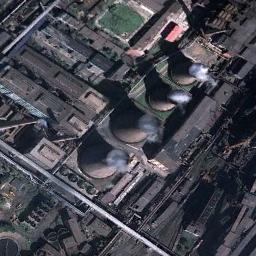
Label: thermal_power_station